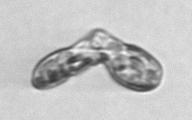
Label: Karenia